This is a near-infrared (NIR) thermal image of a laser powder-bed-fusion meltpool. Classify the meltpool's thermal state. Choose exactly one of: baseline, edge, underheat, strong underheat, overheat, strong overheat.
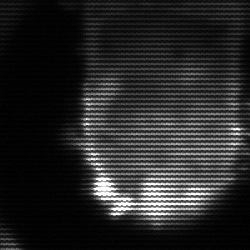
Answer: baseline